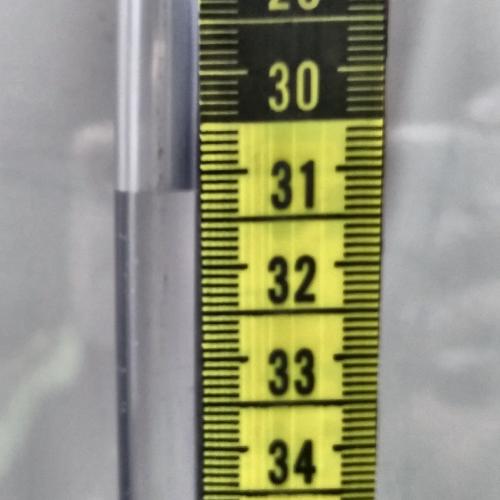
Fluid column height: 31.2 cm